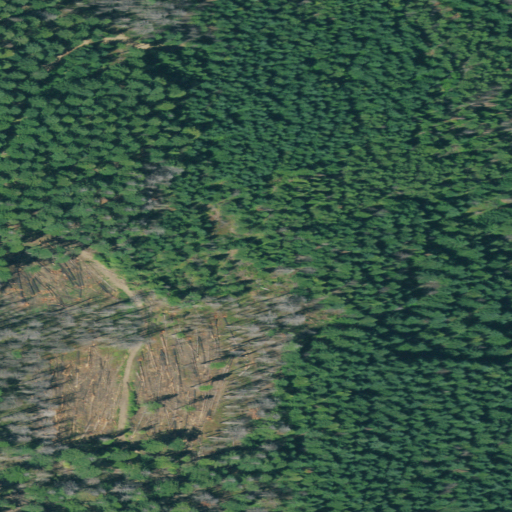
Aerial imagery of ridge(s) in Oregon named Rhododendron Ridge containing evergreen forest, shrub, and grassland